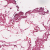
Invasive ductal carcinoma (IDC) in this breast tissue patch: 0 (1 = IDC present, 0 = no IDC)